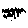
Label: zigzag